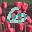
Label: 6